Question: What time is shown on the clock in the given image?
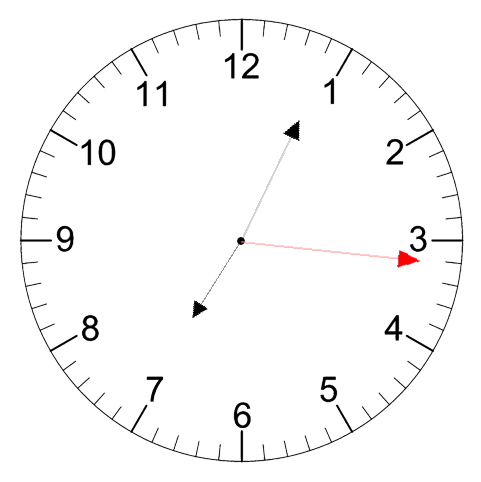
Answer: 07:04:16